Question: Apologies if this has already been answered but I couldn't find any duplicates.
Is it possible to set font sizes on a per-token basis in Sublime Text 2? For example, all 'function' tokens would be size 10 whereas 'functionName' would be size 30? I've put together a rough mock-up of what I want to achieve:

The motivation here is to make it easier for you to focus on the important parts of your code - especially when skimming. I would suspect that such a thing should be possible given that, by default, ST2 already applies different fonts to different tokens (e.g. 'var' vs. 'c = a;' in switchVars()).
If it is not a feature, does ST2 provide the ability to implement this as a plugin? Thanks a lot!
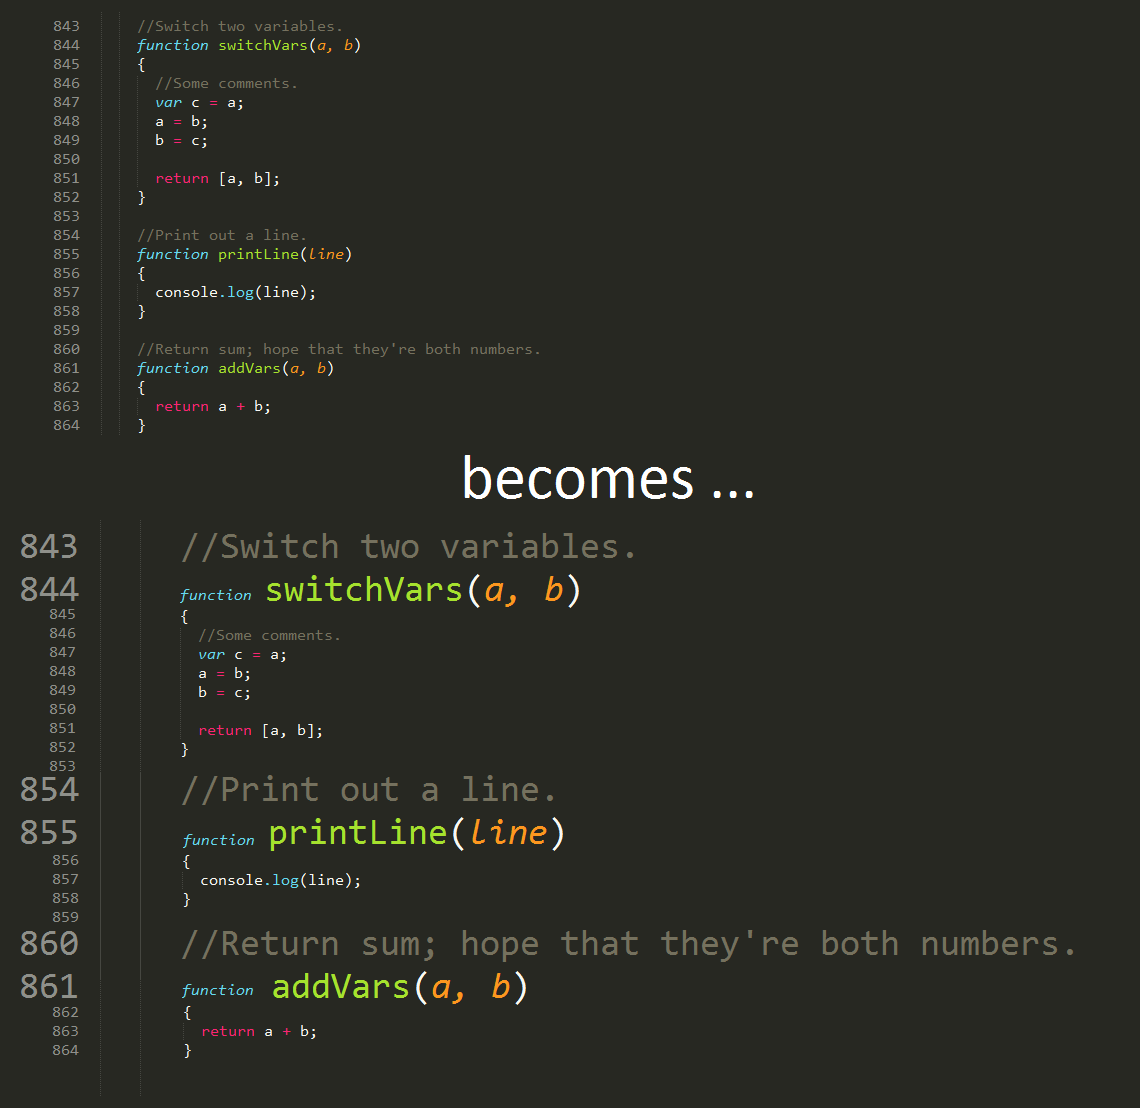
Answer: Unfortunately, this is not possible, as there are no directives in the <URL> or in color schemes for dealing with font size at that level of granularity.
However, it is possible to provide additional highlighting to your color scheme ('.tmTheme' file) so that function definitions stand out. It looks like you're using Monokai, so open 'Packages/Color Scheme - Default/Monokai.tmTheme' and add the following to the end, just before the final '</array>':
'''
<dict>
<key>name</key>
<string>Function definition</string>
<key>scope</key>
<string>meta.function</string>
<key>settings</key>
<dict>
<key>background</key>
<string>#000080</string>
</dict>
</dict>
'''
This will highlight your function definition lines in a dark blue:

It also works for alternate function definition syntaxes:

Good luck!